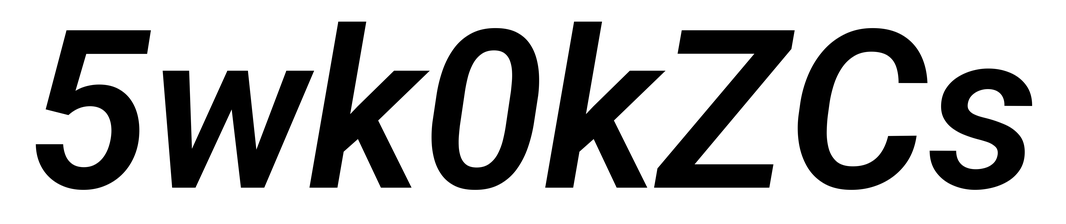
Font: Roboto-Italic_SemiBold_Italic